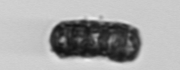
Label: Paralia_sulcata